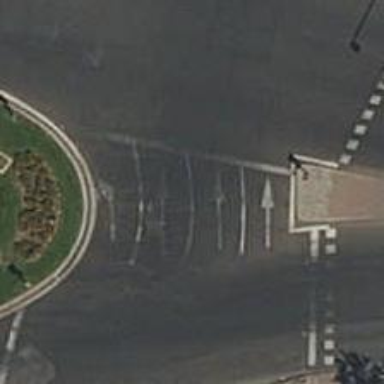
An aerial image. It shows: Secondary road made of asphalt leading to roundabout.